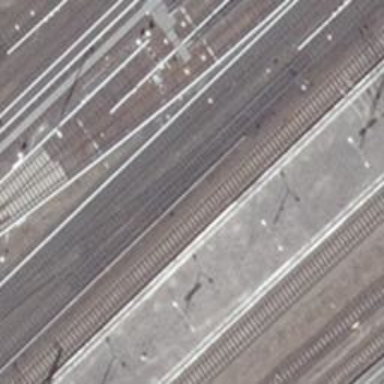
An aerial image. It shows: Light rail electrified with bottom rail electrification.